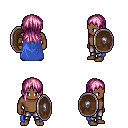
a pixel art fantasy rpg character, male body template, human, dark skin, blue cape, metal pants, pink unkempt hairstyle, shield, four views (front, back, left, right), 2x2 character sprite sheet, small pixel art, hard edges, no anti-aliasing